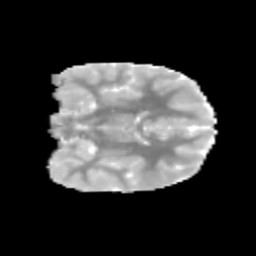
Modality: MD
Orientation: coronal
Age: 10
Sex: female
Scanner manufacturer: siemens
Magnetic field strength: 3 T
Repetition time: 3.8 s
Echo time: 0.07 s